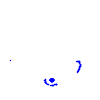
Particle: electron